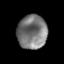
Tissue: prostate
Cell type: T cells
Senescence score: 0.2702
Nuclear area (px): 985
Mean DAPI intensity: 120.405